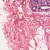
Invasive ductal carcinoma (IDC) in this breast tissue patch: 0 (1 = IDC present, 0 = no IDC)